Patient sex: M
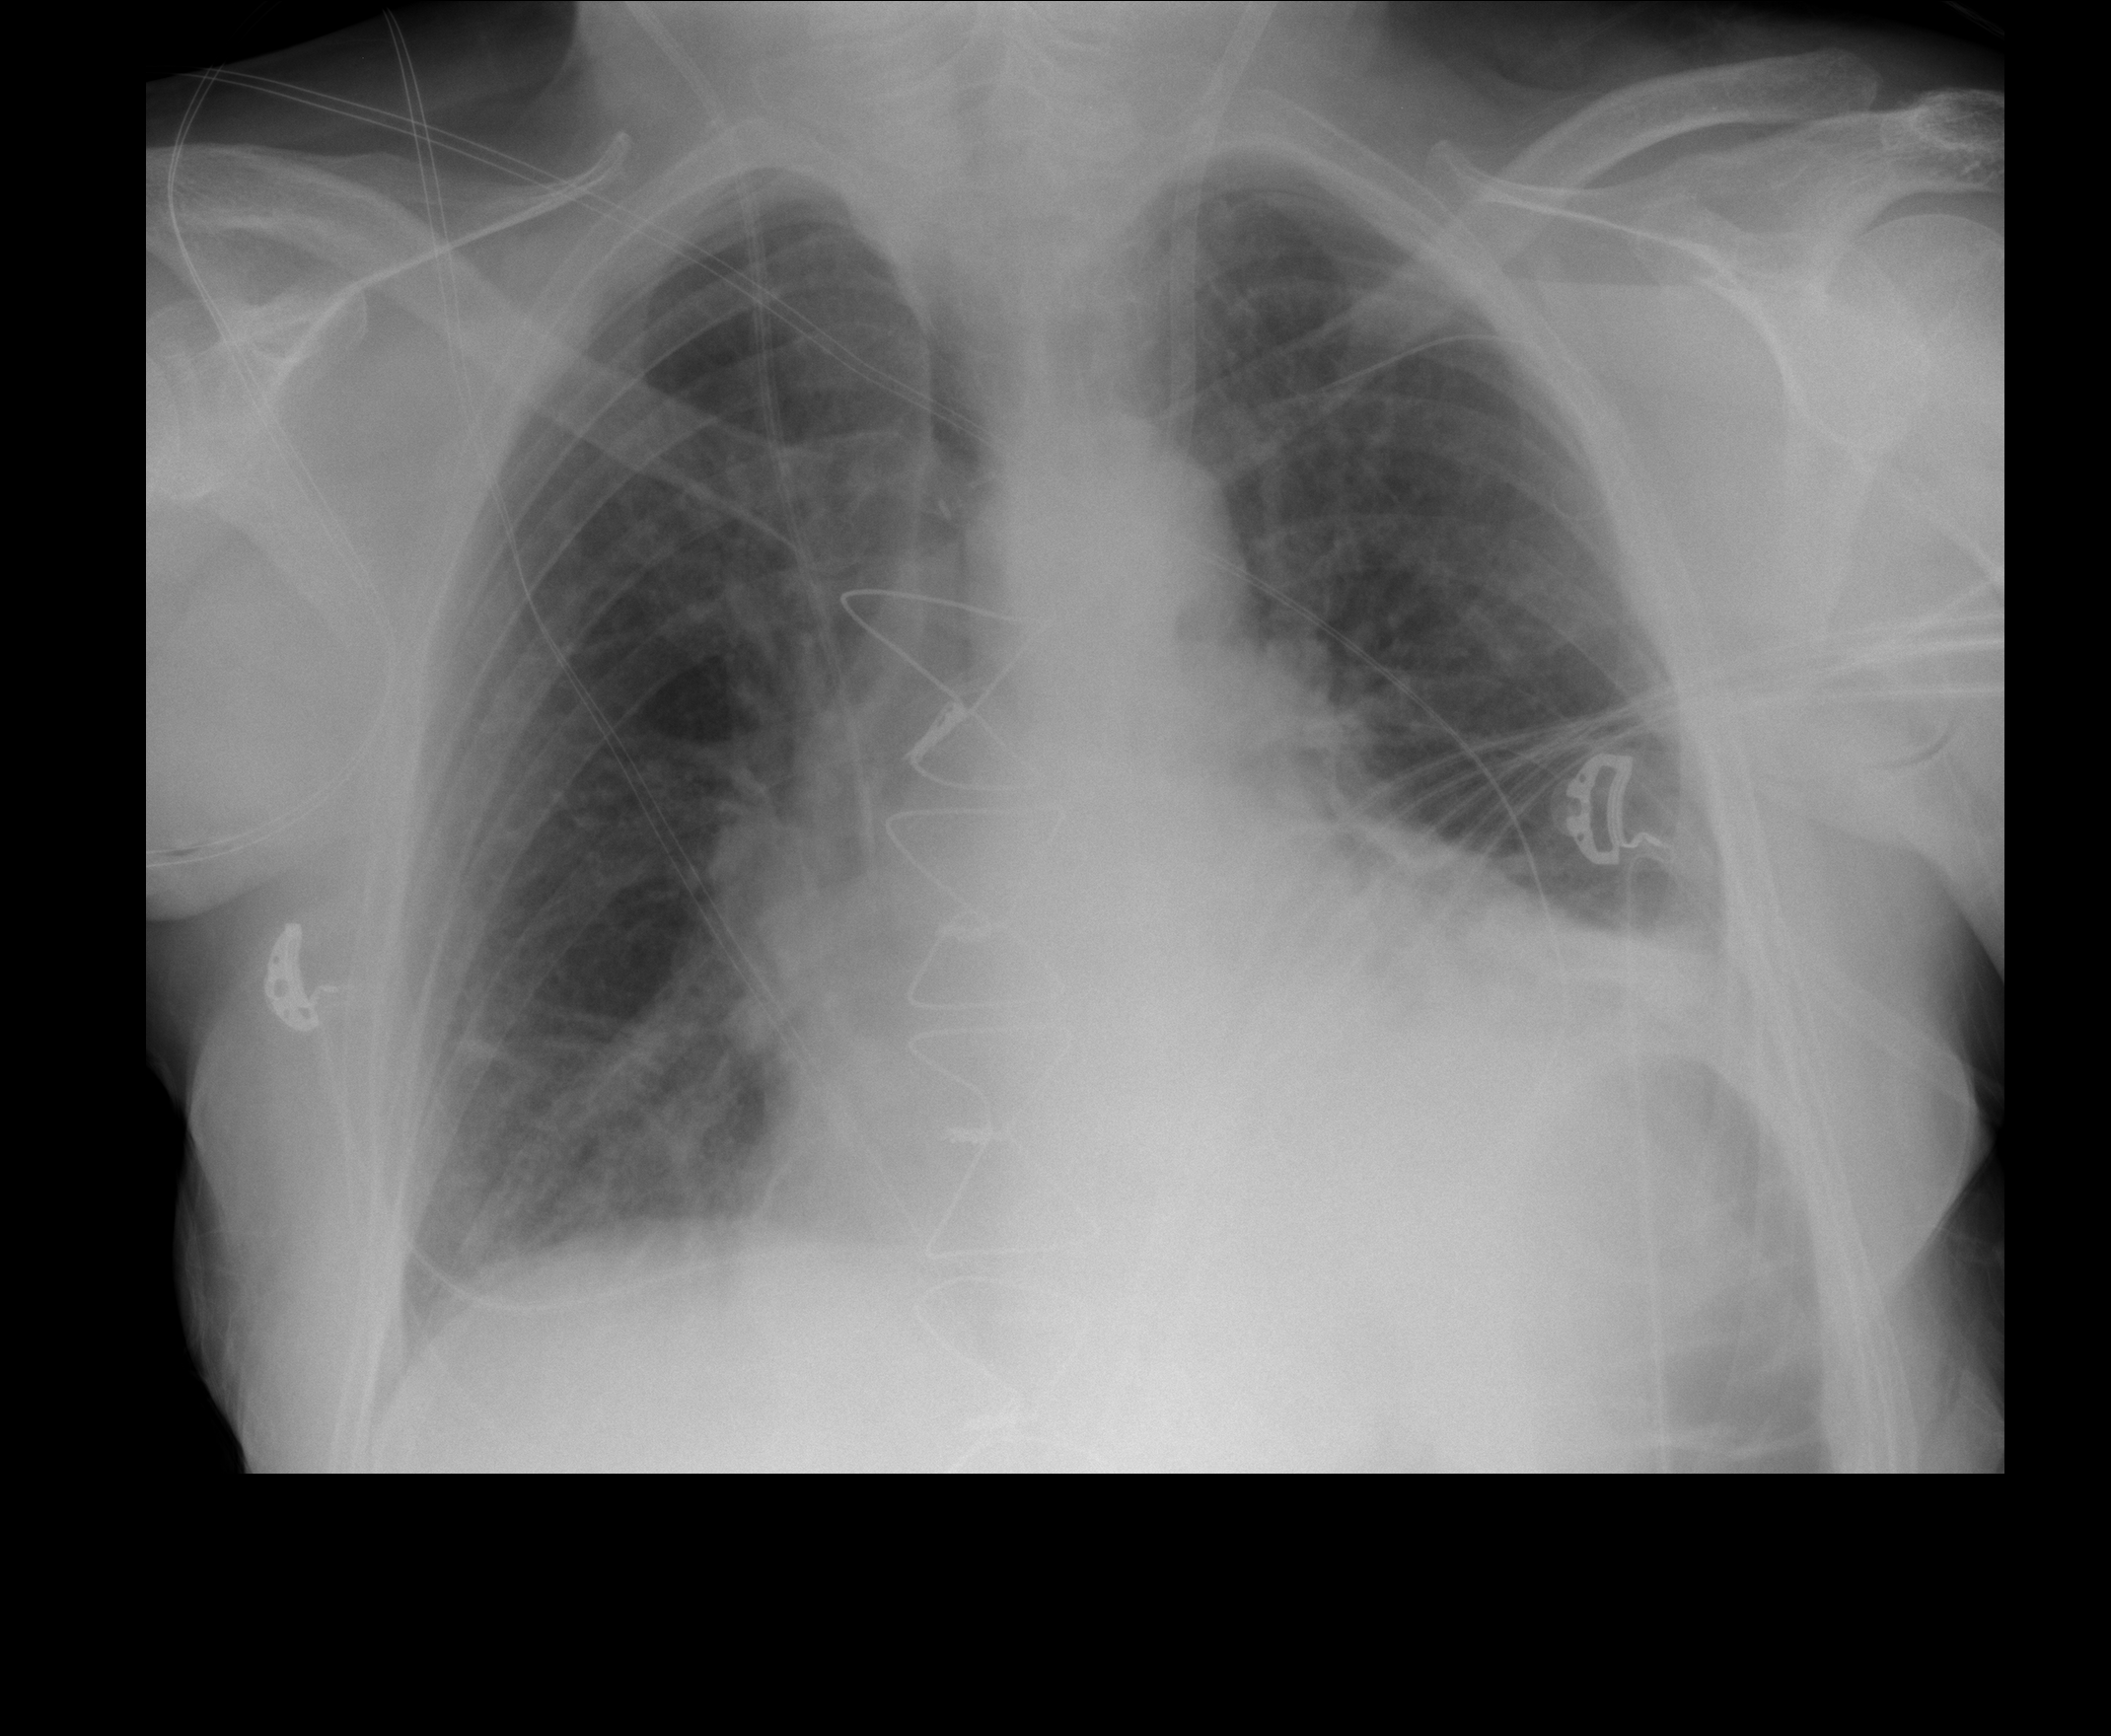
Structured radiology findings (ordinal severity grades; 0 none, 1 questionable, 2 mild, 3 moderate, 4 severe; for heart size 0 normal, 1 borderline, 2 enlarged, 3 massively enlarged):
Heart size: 2
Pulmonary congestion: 2
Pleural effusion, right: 1
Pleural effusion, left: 2
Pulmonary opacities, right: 0
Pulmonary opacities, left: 0
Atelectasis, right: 2
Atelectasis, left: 2